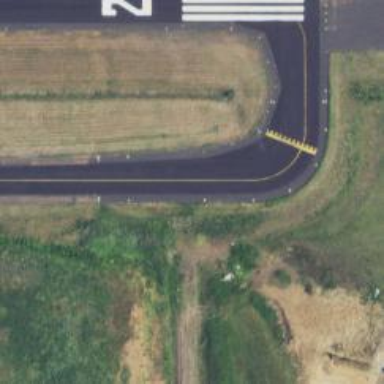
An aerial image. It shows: View of taxiway at the airport.